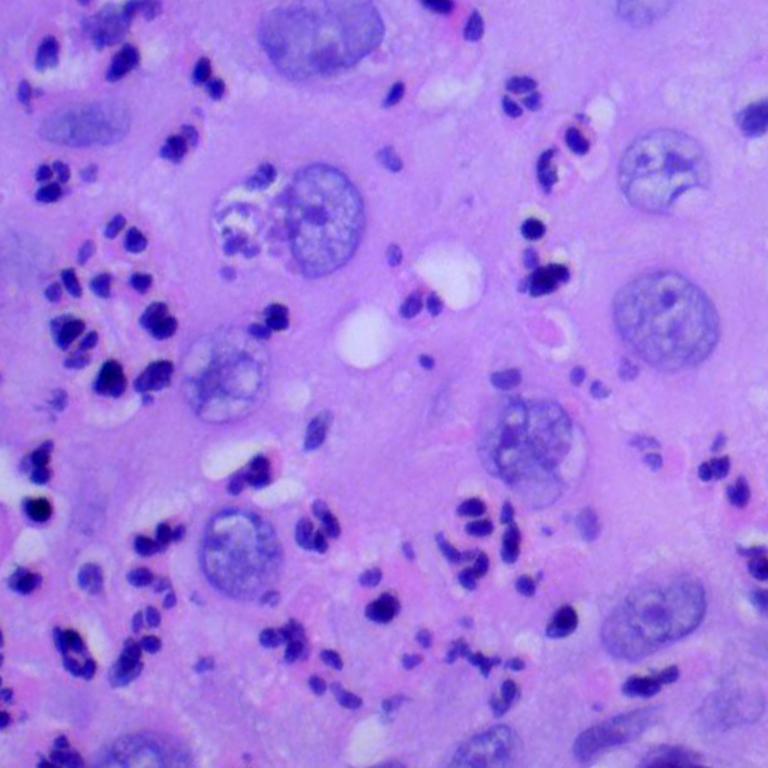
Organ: lung
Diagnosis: squamous carcinomas